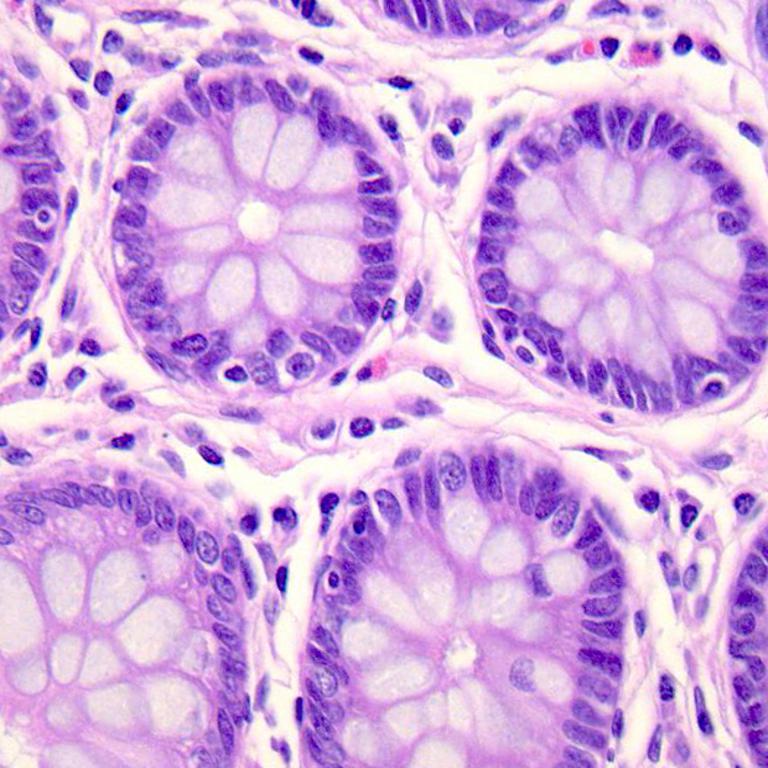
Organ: colon
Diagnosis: benign